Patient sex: M
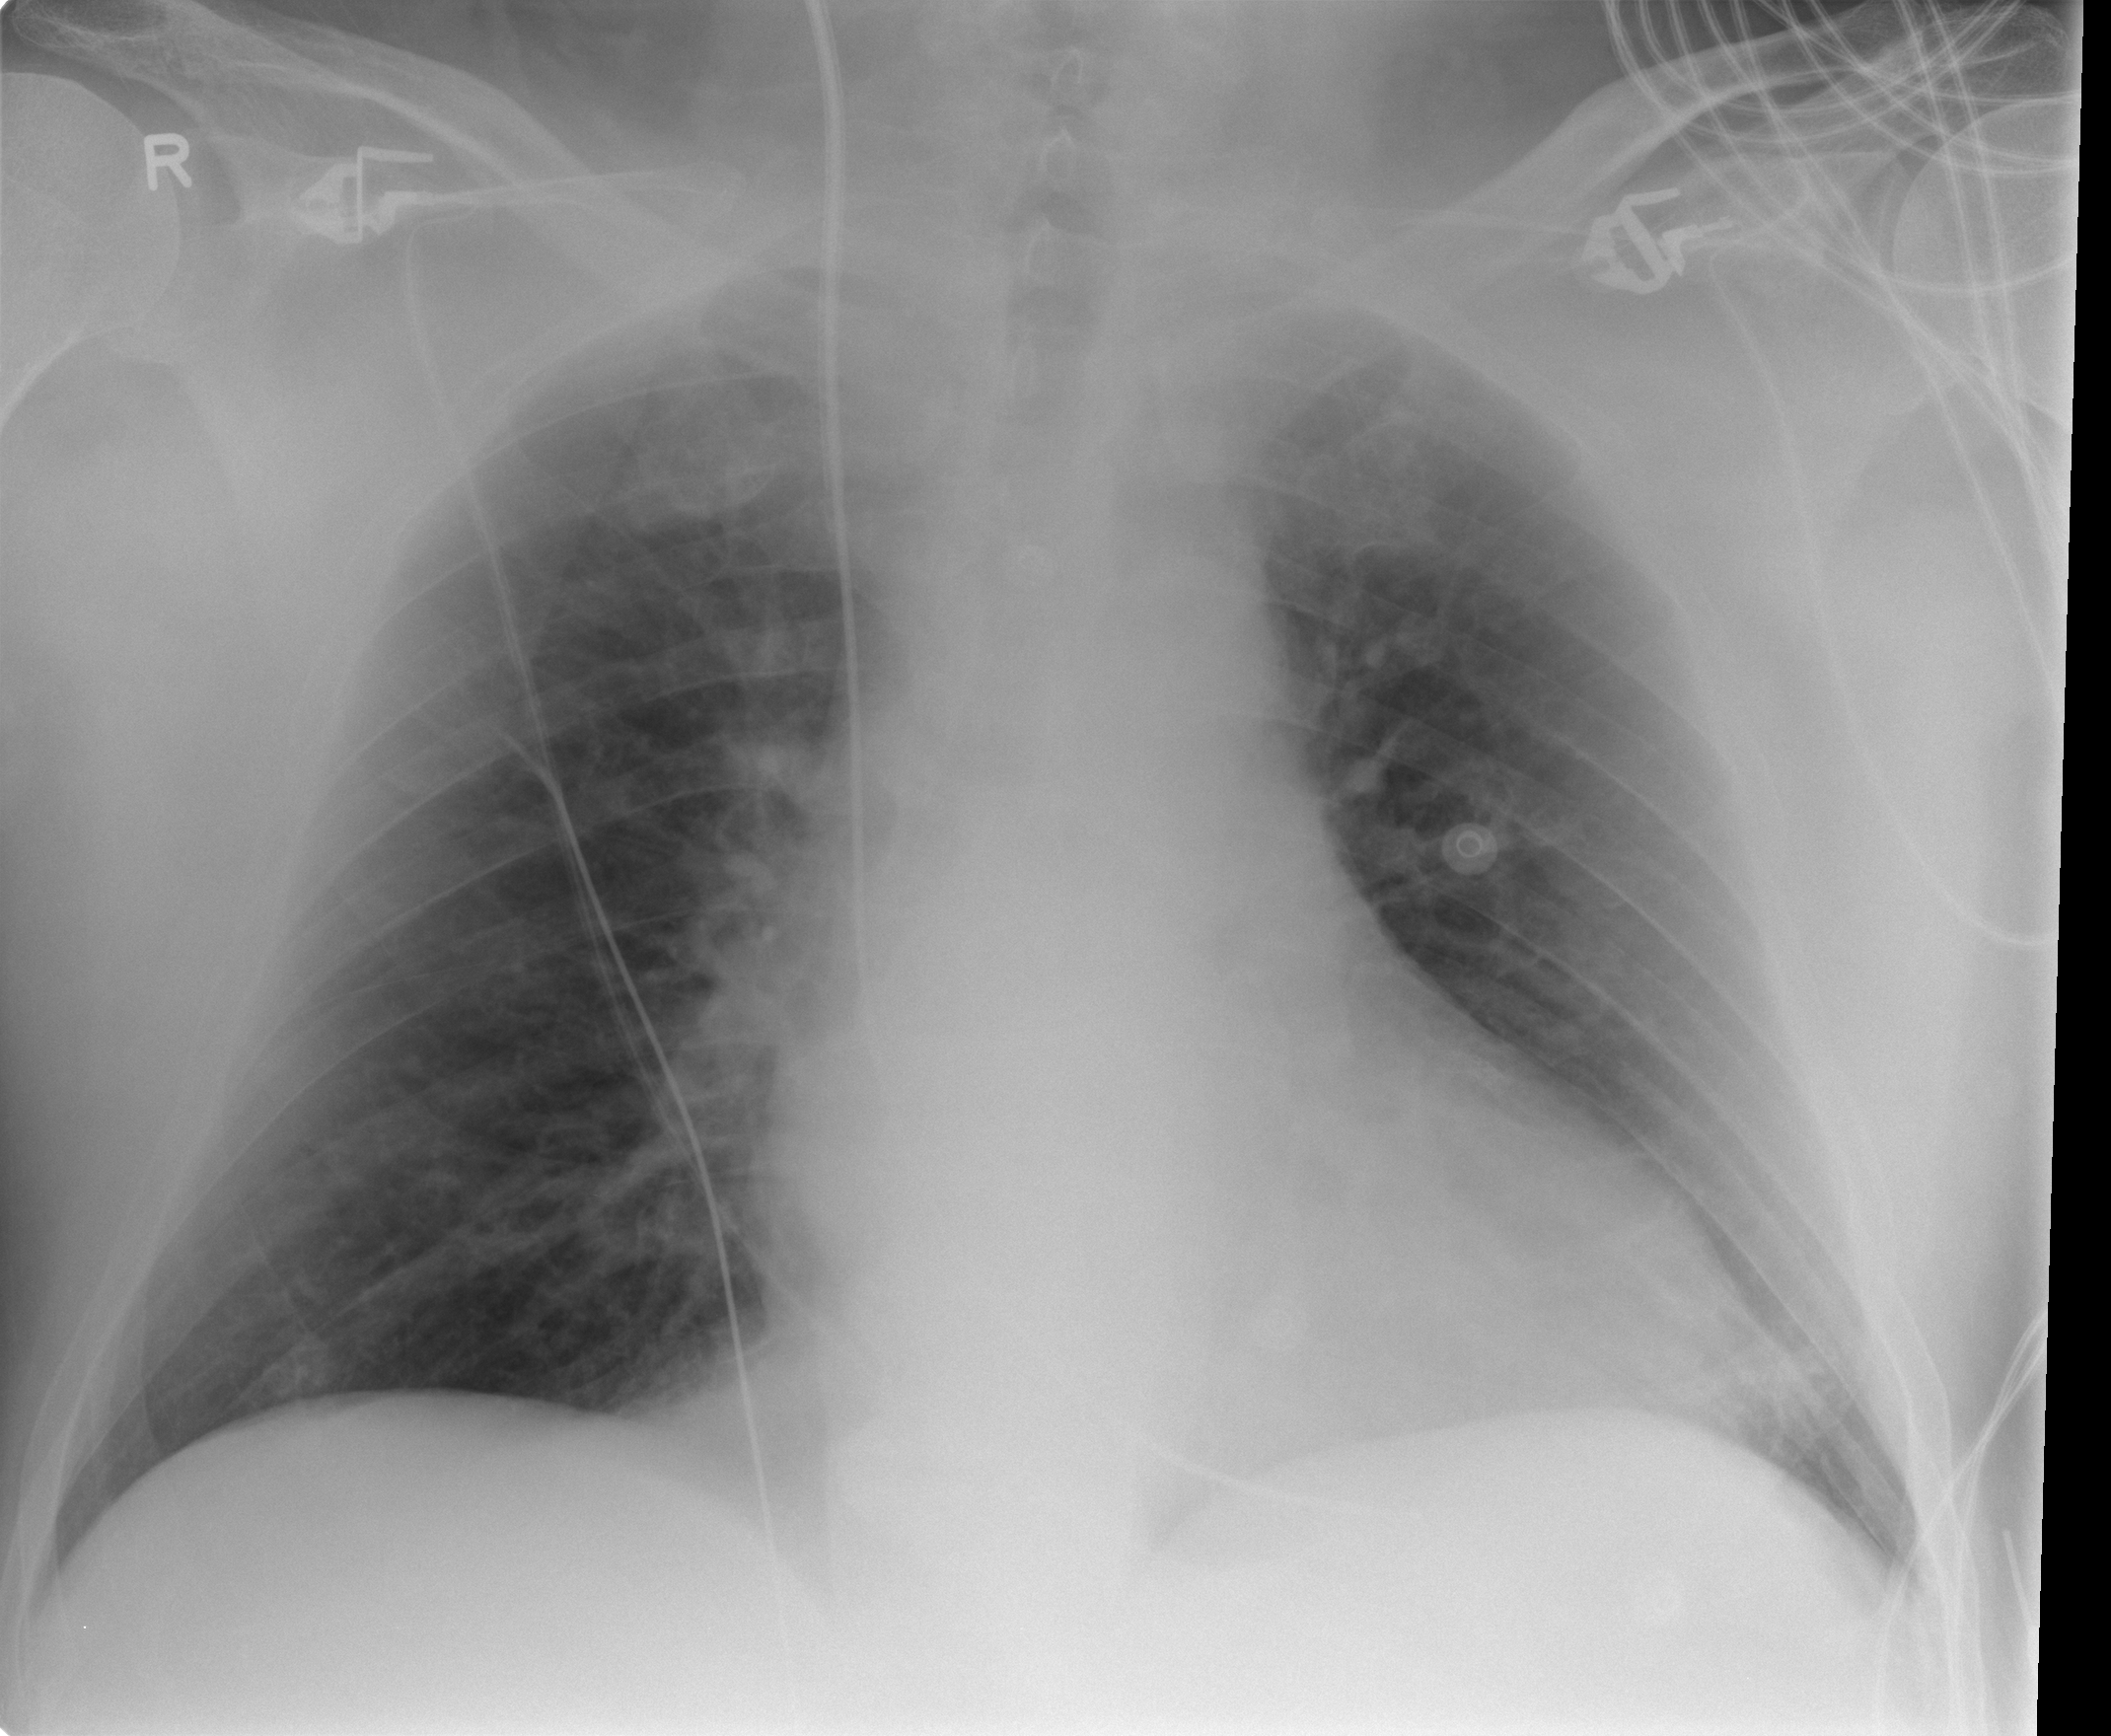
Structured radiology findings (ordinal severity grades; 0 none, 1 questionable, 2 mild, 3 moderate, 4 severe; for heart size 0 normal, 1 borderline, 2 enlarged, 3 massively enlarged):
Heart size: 0
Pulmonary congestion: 0
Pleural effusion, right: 0
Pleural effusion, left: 0
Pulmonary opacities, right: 0
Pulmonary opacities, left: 0
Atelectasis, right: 1
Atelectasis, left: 1